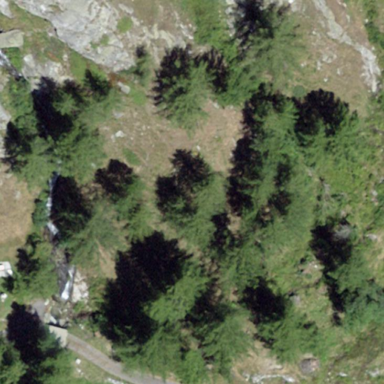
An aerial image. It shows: Forest area predominantly covered with needle-leaved trees.